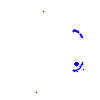
Particle: proton